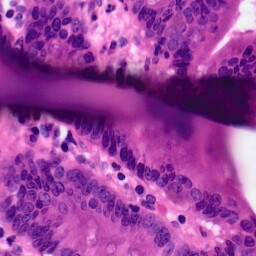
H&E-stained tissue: Pancreatic